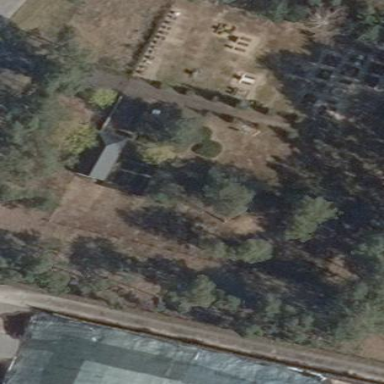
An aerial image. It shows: Cemetery.